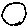
Label: circle